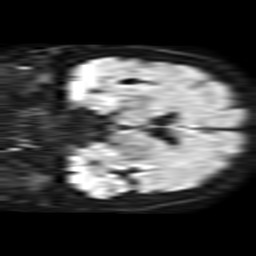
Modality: TRACE
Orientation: coronal
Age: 81
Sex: female
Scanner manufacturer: philips
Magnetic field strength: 1.5 T
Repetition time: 3.398 s
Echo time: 0.06922 s